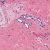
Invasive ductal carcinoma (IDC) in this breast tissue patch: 1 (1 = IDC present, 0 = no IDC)